Question: I know that everywhere there is a tutoring in how to draw an image. Usually people suggest showing it adding an object that loads that image. But in my case, I don't wanna instantiate a new object every time that I change something in the image.
So, I'm using the Graphics class to do it.
Also, I'm doing it using the MVC approach.
As we see, there is only a small region of the image that is drawn, if I load another image, this small regions changes according to the picture. Then, I presume that the Buffered image is been load correctly.

'''
import java.awt.FlowLayout;
import java.awt.Graphics;
import java.awt.event.ActionEvent;
import java.awt.event.ActionListener;
import java.awt.image.BufferedImage;
import java.util.Observable;
import java.util.Observer;
import javax.swing.JFileChooser;
import javax.swing.JFrame;
import javax.swing.JMenu;
import javax.swing.JMenuBar;
import javax.swing.JMenuItem;
import javax.swing.JPanel;
public class DisplayView extends JFrame implements Observer {
private static final long serialVersionUID = 1L;
/**
* @param args
*/
private static DisplayView instance;
private DisplayControl control;
private JFileChooser fileChooser;
Panel imageLeft, imageRight;
private DisplayView() {
JMenuItem exit = new JMenuItem("Exit");
exit.setMnemonic('E');
exit.setToolTipText("Exit Application");
exit.addActionListener(new ActionListener() {
public void actionPerformed(ActionEvent event) {
System.exit(0);
}
});
fileChooser = new JFileChooser();
fileChooser.setFileFilter(new ImageFileFilter());
JMenuItem loadImage = new JMenuItem("Load Image");
loadImage.setMnemonic('O');
loadImage.setToolTipText("Loads an Image to Process");
loadImage.addActionListener(new ActionListener() {
public void actionPerformed(ActionEvent event) {
int ret = fileChooser.showDialog(DisplayView.getInstance(),
"Open file");
if (ret == JFileChooser.APPROVE_OPTION) {
System.out.println(fileChooser.getSelectedFile());
control.onFileChoose(fileChooser.getSelectedFile()
.getAbsolutePath());
}
}
});
JMenu file = new JMenu("File");
file.setMnemonic('F');
file.add(loadImage);
file.add(exit);
JMenuBar menuBar = new JMenuBar();
menuBar.add(file);
imageLeft = new Panel();
imageLeft.setSize(500, 500);
imageLeft.setVisible(true);
imageRight = new Panel();
this.setLayout(new FlowLayout());
this.add(imageLeft);
// this.add(imageRight);
this.setTitle("Test");
this.setSize(300, 200);
this.setDefaultCloseOperation(EXIT_ON_CLOSE);
this.setJMenuBar(menuBar);
}
static public DisplayView getInstance() {
if (instance == null)
instance = new DisplayView();
return DisplayView.instance;
}
public void setControl(DisplayControl control) {
this.control = control;
}
@Override
public void update(Observable o, Object arg) {
// TODO Auto-generated method stub
if (o instanceof DisplayModel) {
this.imageLeft.setImage(((DisplayModel) o).getOriginalImage());
// this.imageRight.setImage(((DisplayModel) o).getProcessedImage());
}
}
}
class Panel extends JPanel {
BufferedImage image;
public void setImage(BufferedImage image) {
if (image != null)
this.image = image;
this.repaint();
}
@Override
public void paint(Graphics g) {
// TODO Auto-generated method stub
super.paint(g);
if (image != null)
g.drawImage(image, 0, 0, this);
}
}
'''
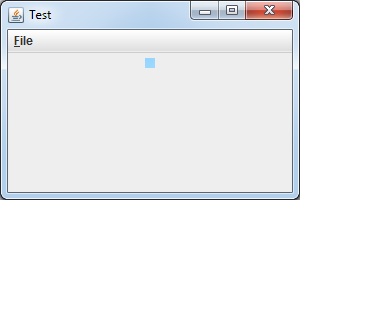
Answer: The problem is that your 'Panel' class does not override 'getPreferredSize()' and so its preferred size is actually (0,0) and the 'FlowLayout' will therefore allocate a size of (0,0) to your 'Panel'.
Anyway, I would consider replacing your 'Panel' class by simple 'JLabel''s which will do the exact same thing and handle the preferred size for you.
- 'setSize()''setSize/setLocation/setBounds/setPreferredSize''LayoutManager'- 'paintComponent''paint'